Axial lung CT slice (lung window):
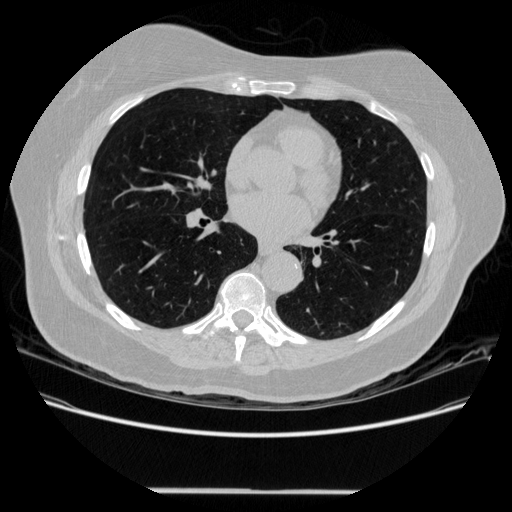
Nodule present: no